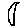
Label: moon